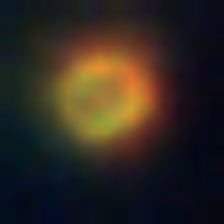
Taxon: NanoPlankton
Group: Other